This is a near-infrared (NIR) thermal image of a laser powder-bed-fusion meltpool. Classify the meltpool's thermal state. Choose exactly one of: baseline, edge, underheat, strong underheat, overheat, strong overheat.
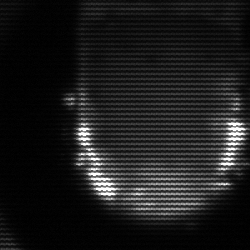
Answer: baseline